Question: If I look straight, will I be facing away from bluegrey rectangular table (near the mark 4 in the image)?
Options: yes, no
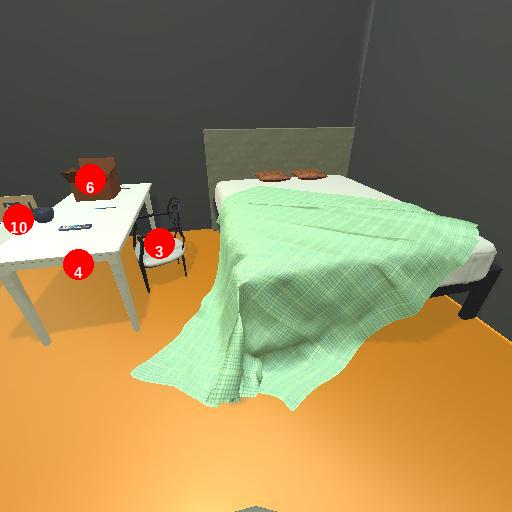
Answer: yes